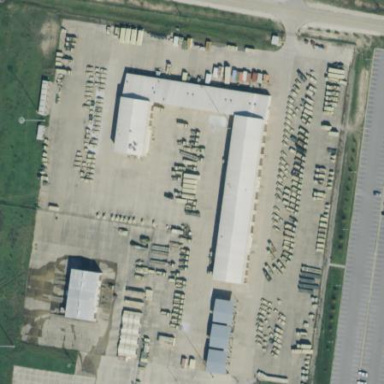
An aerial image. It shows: Military area enclosed by fence.